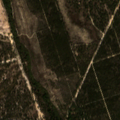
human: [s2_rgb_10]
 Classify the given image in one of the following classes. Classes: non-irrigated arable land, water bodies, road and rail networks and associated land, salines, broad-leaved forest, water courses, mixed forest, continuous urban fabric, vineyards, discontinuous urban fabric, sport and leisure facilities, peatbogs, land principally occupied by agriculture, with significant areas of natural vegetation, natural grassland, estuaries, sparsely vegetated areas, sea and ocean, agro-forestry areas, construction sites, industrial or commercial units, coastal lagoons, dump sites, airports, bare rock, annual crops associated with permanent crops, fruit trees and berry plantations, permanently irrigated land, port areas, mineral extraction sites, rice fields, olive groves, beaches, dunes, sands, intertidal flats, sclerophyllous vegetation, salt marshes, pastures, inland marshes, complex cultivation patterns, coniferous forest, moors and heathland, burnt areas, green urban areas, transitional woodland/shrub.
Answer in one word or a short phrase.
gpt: broad-leaved forest, mixed forest, transitional woodland/shrub